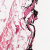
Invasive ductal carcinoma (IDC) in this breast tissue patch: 0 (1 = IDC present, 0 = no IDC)